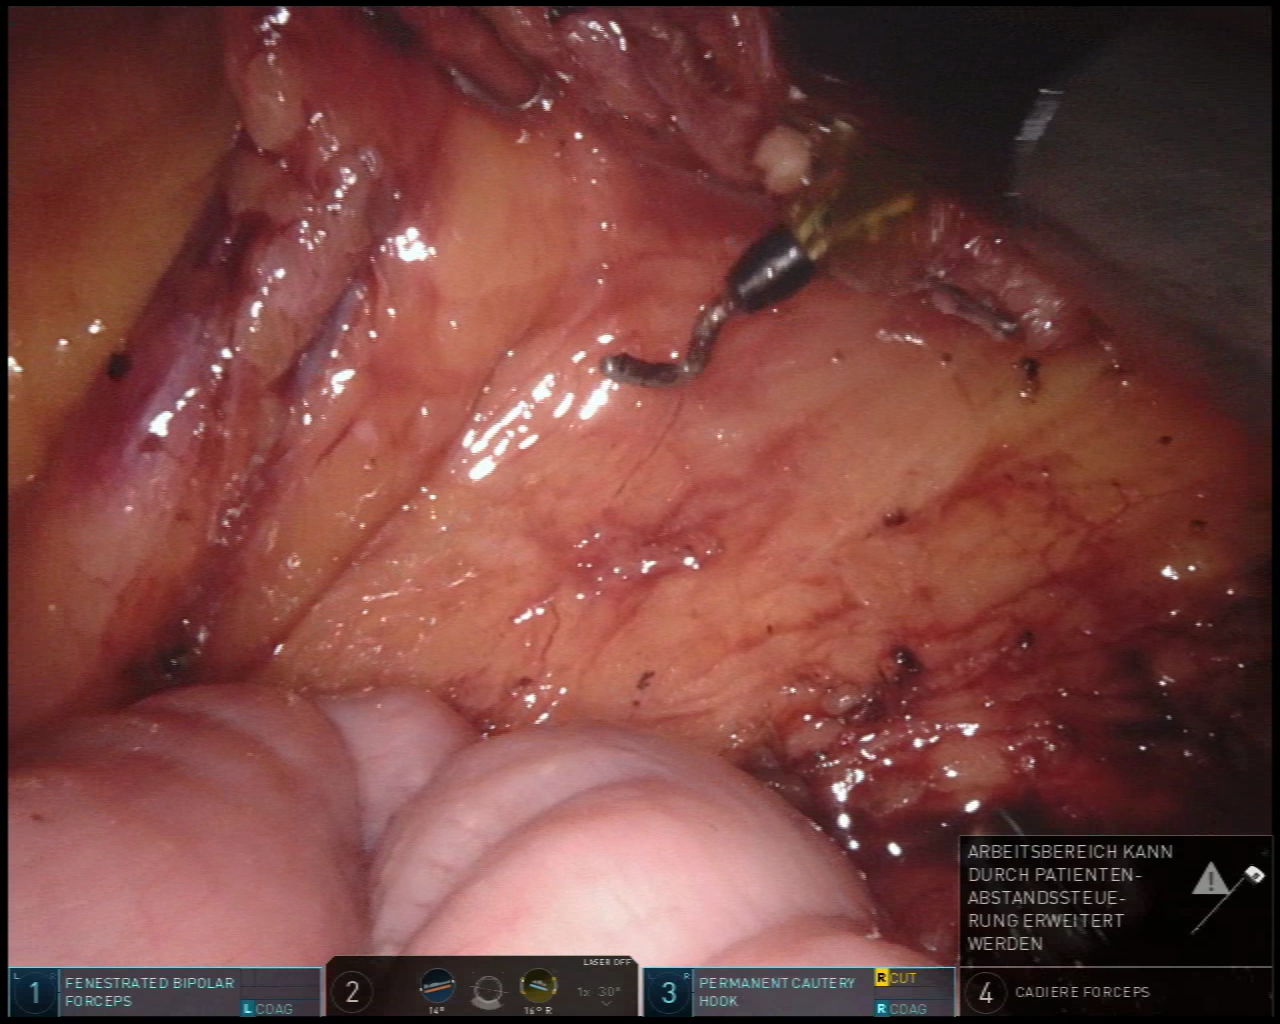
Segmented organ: intestinal_veins
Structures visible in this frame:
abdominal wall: no
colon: no
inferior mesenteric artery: no
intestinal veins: yes
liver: no
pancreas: no
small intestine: yes
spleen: no
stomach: no
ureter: no
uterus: no
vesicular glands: no